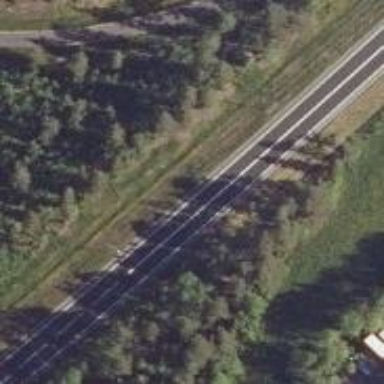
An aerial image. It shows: Asphalt road classified as trunk highway.